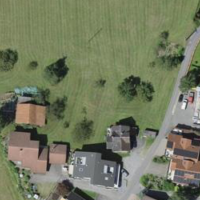
EUNIS habitat code: 55
Species observed at this site:
Lysimachia nummularia
Lathyrus pratensis
Fagopyrum esculentum